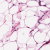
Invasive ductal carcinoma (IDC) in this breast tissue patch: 0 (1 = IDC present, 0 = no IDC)